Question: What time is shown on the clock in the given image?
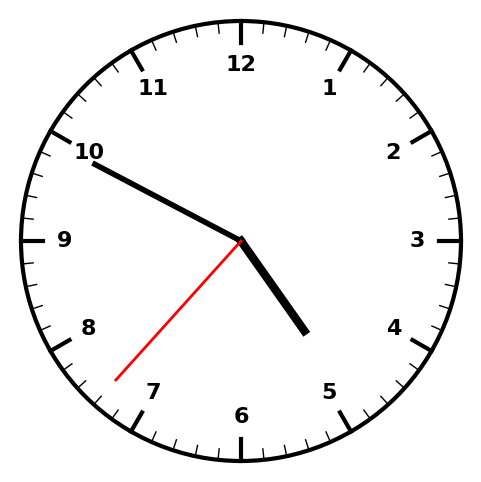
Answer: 04:49:37